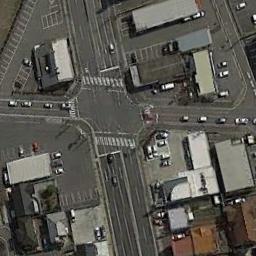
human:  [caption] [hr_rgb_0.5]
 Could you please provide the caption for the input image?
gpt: There are cars at the crossroads .

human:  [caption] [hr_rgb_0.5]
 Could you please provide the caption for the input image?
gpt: An intersection with normal traffic is between some buildings and clearings .

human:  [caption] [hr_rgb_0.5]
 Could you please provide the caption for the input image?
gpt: There are many different shapes of buildings beside the intersection .

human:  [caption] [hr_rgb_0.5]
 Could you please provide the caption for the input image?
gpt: There are some buildings and parking lots beside the intersection .

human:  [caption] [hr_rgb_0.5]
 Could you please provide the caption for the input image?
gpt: There are several moving vehicles on the road at the intersection, There are many buildings around the intersection, And many cars are parked in the open space beside the intersection .